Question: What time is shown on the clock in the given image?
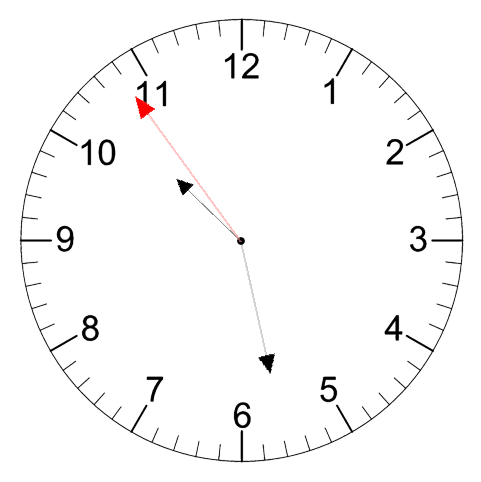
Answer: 10:27:54